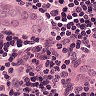
Metastatic tissue present: yes